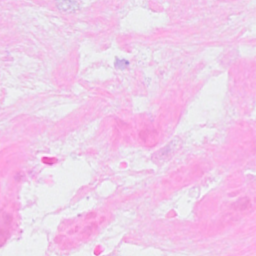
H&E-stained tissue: Breast